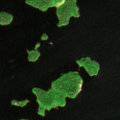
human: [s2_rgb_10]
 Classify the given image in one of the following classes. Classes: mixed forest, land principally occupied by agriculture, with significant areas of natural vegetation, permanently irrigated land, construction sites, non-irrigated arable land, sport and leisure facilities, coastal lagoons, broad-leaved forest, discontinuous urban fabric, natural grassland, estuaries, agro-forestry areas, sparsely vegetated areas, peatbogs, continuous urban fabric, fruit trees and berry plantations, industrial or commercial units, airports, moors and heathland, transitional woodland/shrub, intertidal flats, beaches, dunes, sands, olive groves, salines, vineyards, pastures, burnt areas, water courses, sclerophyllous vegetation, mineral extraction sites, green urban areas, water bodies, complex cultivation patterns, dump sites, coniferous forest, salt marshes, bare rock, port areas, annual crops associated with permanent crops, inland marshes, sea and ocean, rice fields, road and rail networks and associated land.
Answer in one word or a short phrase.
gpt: coniferous forest, water bodies